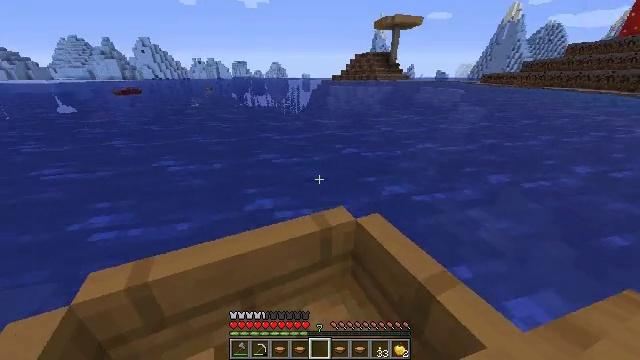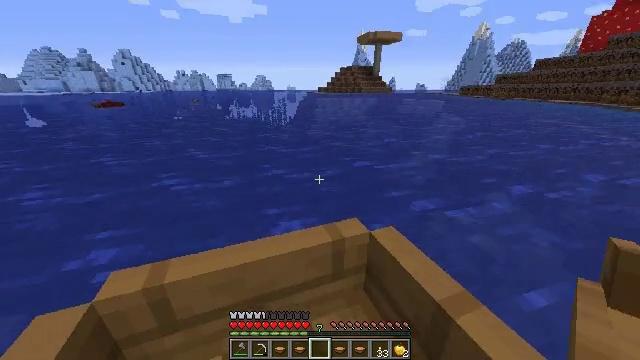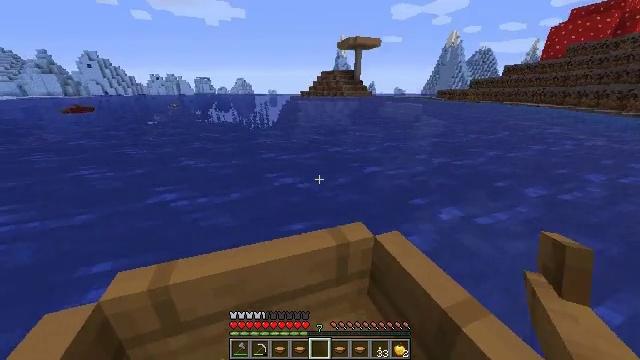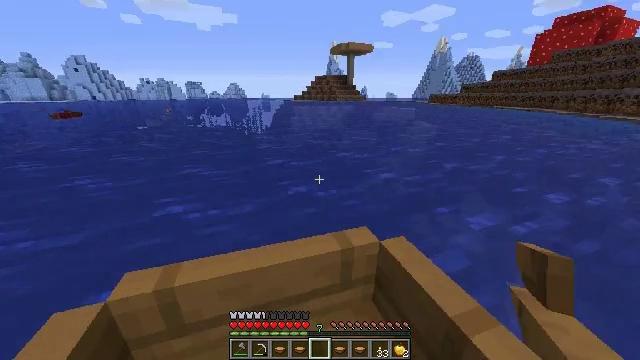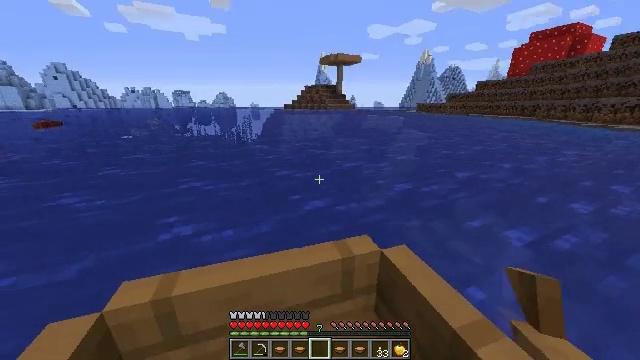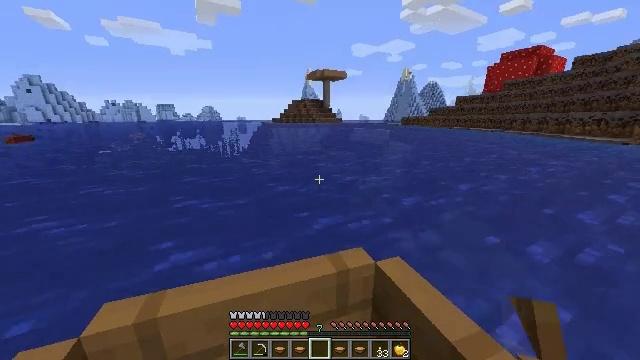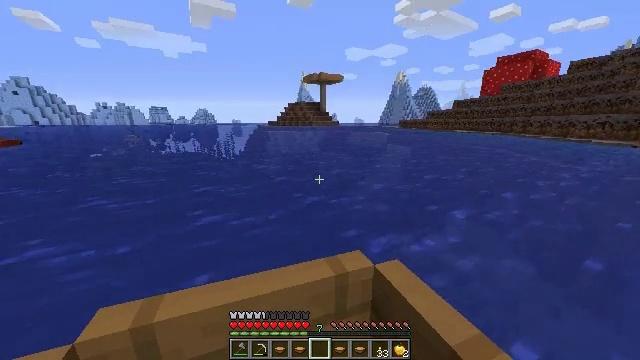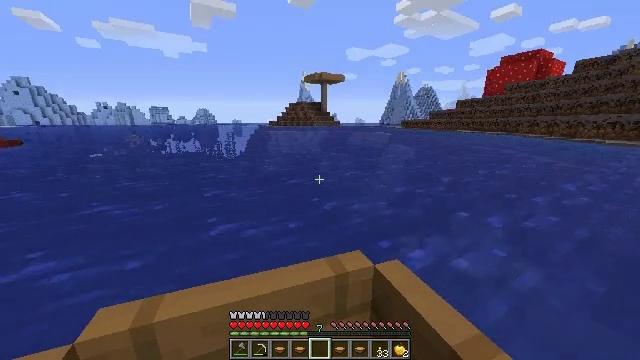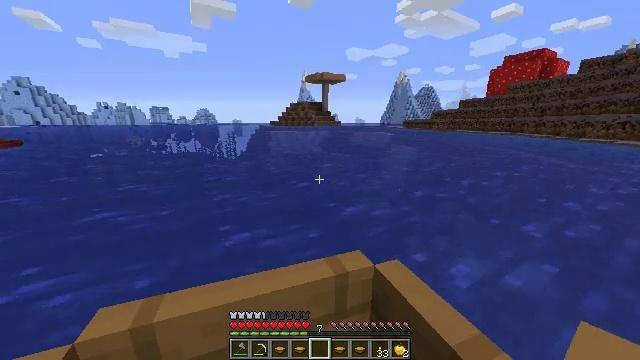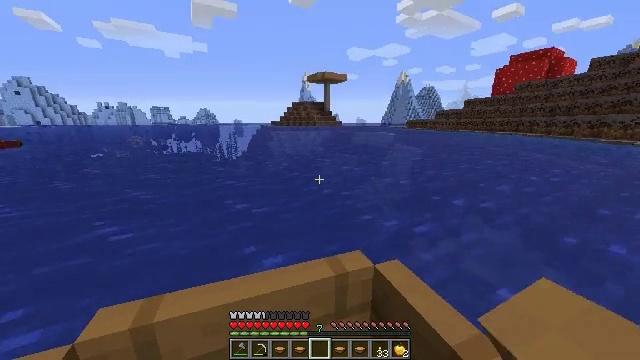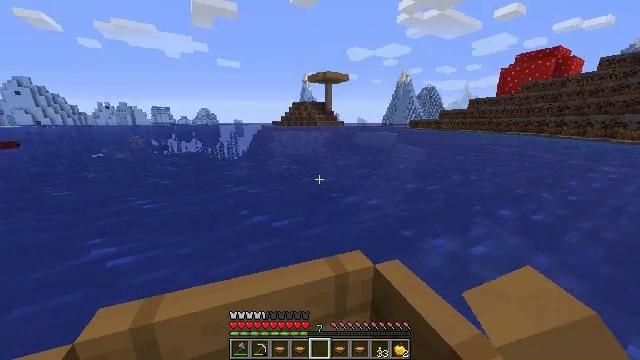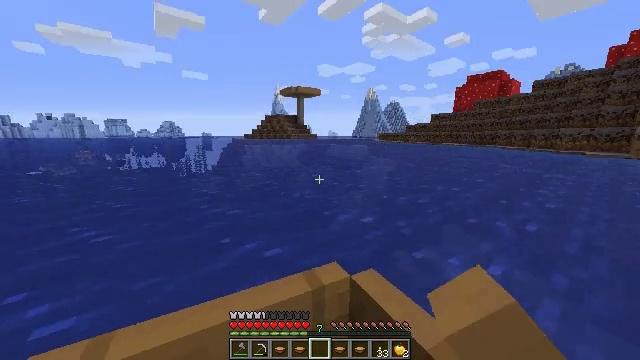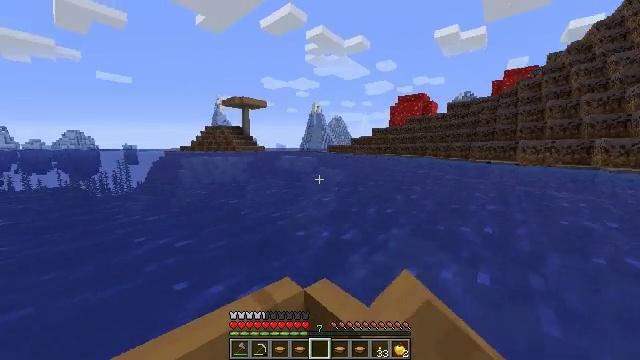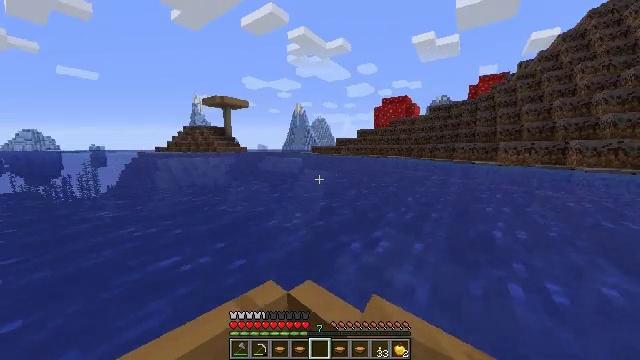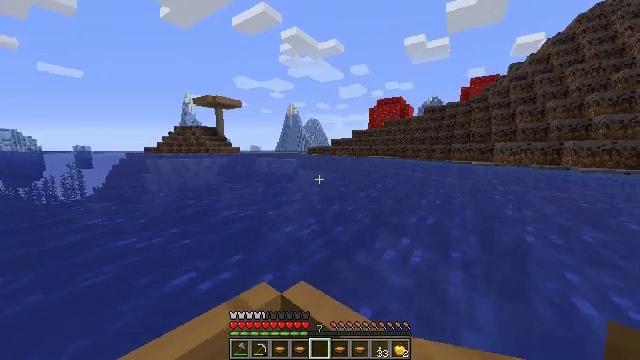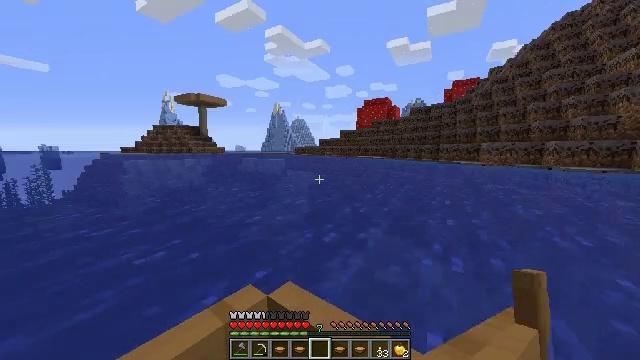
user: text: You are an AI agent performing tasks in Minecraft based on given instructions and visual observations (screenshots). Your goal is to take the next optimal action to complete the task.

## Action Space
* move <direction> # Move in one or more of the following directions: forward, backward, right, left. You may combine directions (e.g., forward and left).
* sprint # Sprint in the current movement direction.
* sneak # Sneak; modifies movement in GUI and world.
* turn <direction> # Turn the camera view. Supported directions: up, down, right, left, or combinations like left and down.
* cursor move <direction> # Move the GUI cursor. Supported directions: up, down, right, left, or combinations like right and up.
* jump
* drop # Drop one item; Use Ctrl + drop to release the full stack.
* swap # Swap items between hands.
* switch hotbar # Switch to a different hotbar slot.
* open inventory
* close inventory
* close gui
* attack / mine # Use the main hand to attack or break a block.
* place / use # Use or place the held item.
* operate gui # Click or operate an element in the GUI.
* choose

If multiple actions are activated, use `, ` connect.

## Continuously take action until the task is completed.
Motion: motion action
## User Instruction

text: Drop a mushroom stew.
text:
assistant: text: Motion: move forward and move left, sprint, turn left and up
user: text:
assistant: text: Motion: move forward and move left, sprint, turn left
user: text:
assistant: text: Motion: move forward and move left, sprint, turn left and up
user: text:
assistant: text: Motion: move forward and move left, sprint, turn up
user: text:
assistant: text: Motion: move forward and move left, sprint, turn right and up
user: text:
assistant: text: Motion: move forward, sprint
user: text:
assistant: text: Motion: move forward, sprint
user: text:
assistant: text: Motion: move forward, sprint
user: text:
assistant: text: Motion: move forward, sprint
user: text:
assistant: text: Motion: move forward, sprint
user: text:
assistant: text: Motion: move forward, sprint, turn right and up
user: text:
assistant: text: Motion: move forward, sprint, turn right and up
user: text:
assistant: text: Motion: move forward, sprint, turn right
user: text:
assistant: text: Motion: move forward, sprint, turn right
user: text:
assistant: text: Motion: move forward, sprint, turn right
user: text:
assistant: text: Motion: move forward, sprint
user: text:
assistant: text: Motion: move forward, sprint
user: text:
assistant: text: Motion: move forward, sprint
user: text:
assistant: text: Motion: move forward, sprint
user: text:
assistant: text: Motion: move forward and move right, sprint
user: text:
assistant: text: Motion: move forward and move right, sprint
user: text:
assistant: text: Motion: move forward, sprint
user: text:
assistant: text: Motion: move forward, sprint, turn down
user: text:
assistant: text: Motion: move forward, sprint, turn down
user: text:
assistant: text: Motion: move forward, sprint, turn right and down
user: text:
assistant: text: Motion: move forward, sprint, turn right and down
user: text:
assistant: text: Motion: move forward, sprint, turn right
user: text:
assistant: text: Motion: move forward, sprint, turn right and up
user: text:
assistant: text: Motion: move forward, sprint, turn right
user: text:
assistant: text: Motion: move forward, sprint, turn right and down